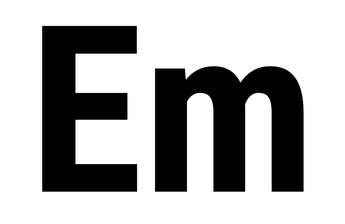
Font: Roboto_Condensed_Bold